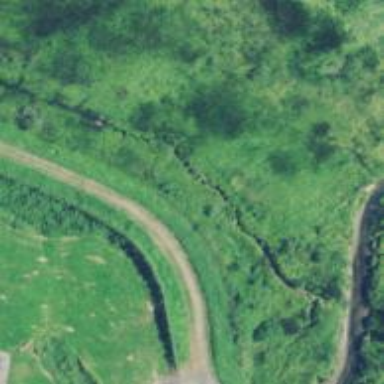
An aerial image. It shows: Track road with embankment.